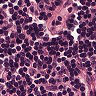
Metastatic tissue present: no